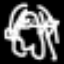
Label: angel